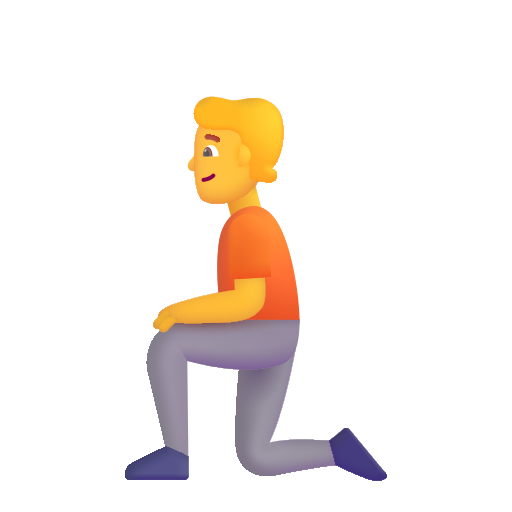
person kneeling color default